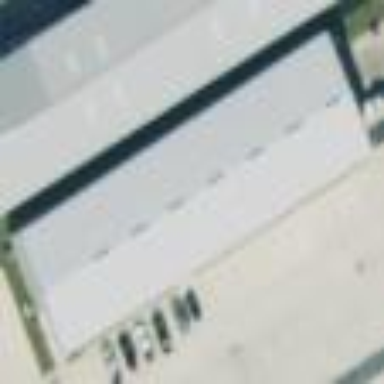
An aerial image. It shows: Warehouse.